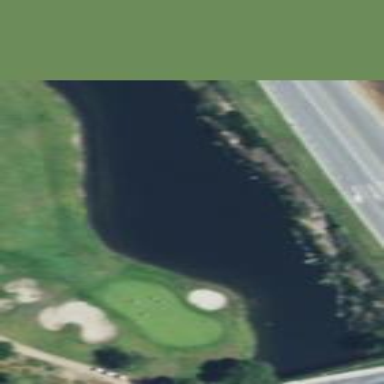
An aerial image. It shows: Water hazard in golf course. The hazard is natural water feature.